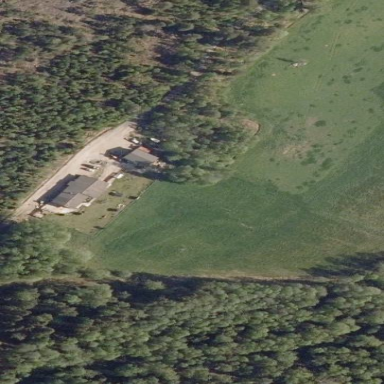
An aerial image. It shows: Farmyard area.